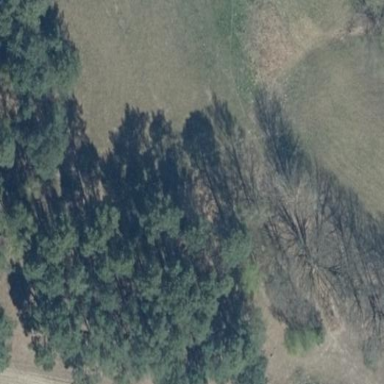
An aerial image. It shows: Needle-leaved woodland.